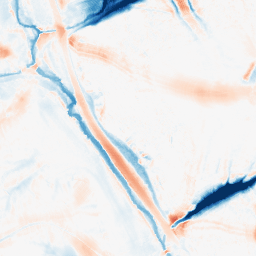
Category: morphological
Decomposition family: morphological
Decomposition parameters: operation: average
size: 20
Upsampling method: bicubic
Upsampling parameters: scale: 4
Upsampling scale: 4